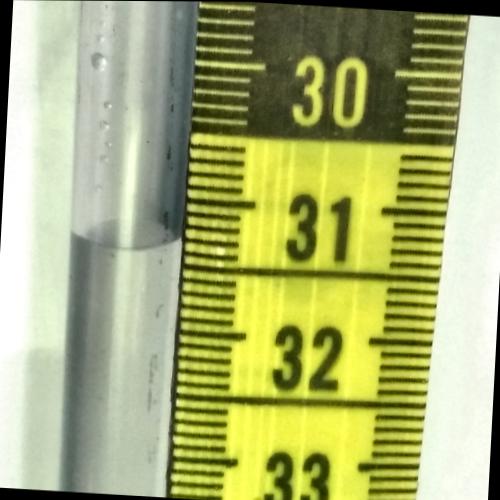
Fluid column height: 31.3 cm